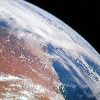
Label: cloud